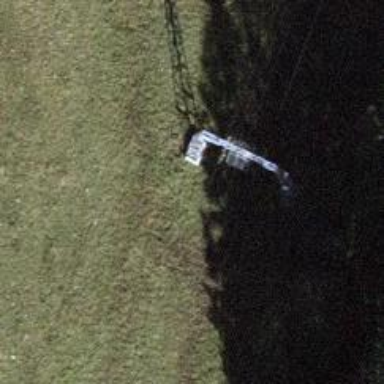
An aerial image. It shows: Pylon for aerialway.